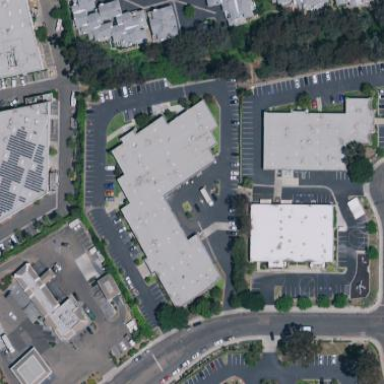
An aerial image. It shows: Industrial building.